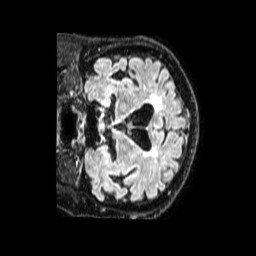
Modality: FLAIR
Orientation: coronal
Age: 66
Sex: male
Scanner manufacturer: philips
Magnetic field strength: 1.5 T
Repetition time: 4.8 s
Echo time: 0.3364 s